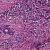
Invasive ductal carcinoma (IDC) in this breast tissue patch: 1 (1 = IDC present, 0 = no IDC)